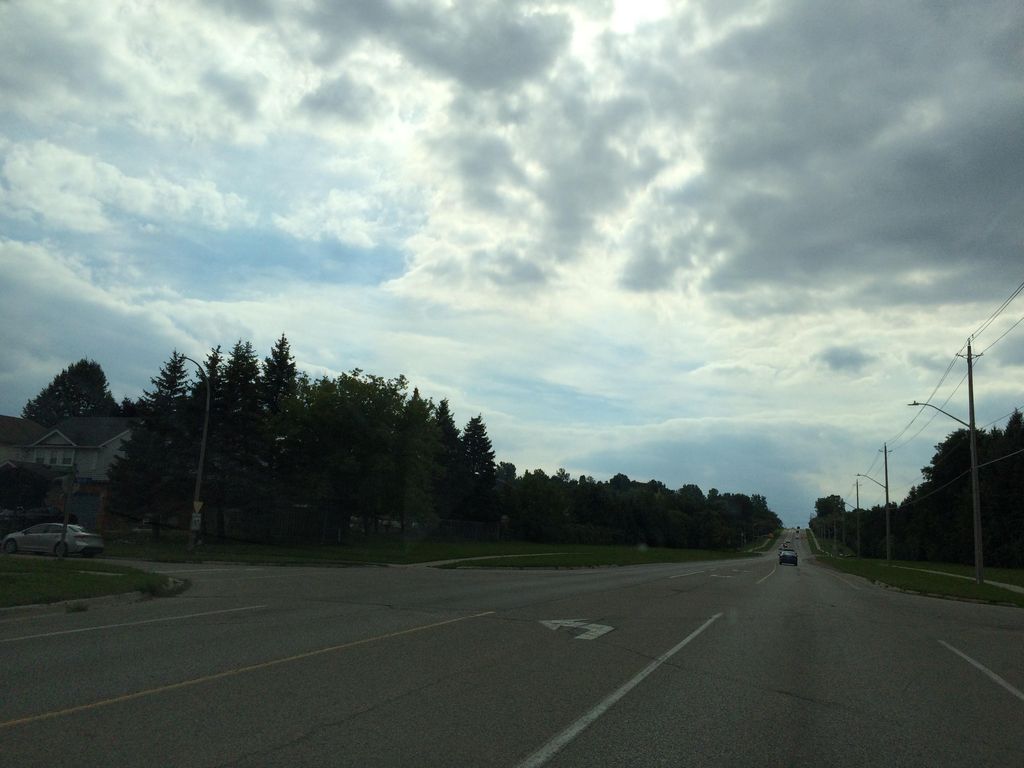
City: kitchener-waterloo